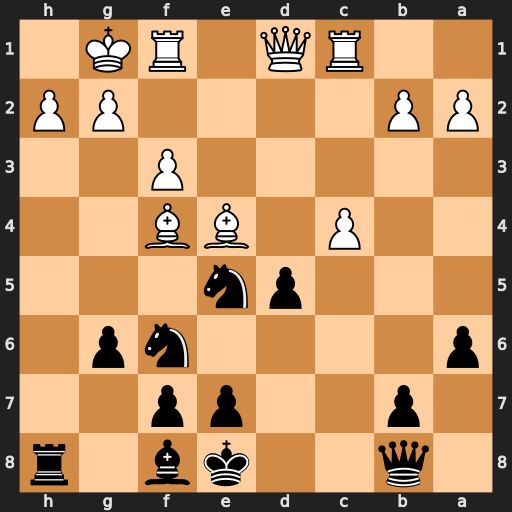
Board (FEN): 1q2kb1r/1p2pp2/p4np1/3pn3/2P1BB2/5P2/PP4PP/2RQ1RK1
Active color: b
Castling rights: k
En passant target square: -
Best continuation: dxe4 Qa4+ Nfd7